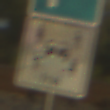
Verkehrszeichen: CarsharingfahrzeugeFrei
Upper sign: Parken
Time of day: SunriseSunset
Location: Outdoor (RoadRail)
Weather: Clear
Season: NotSpecified
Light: Natural